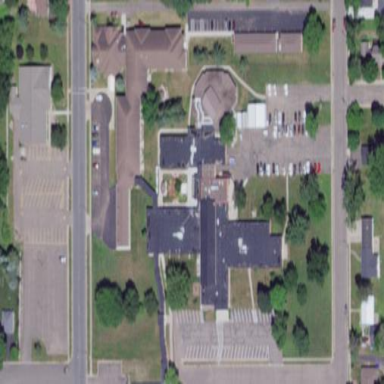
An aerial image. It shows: Nursing home building.